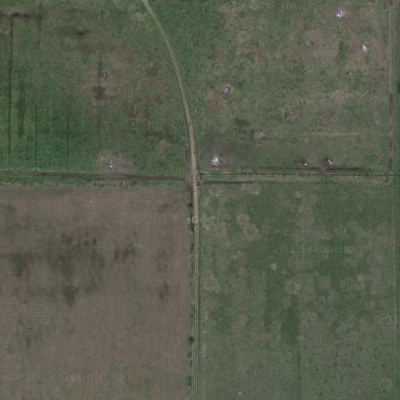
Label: aGrass